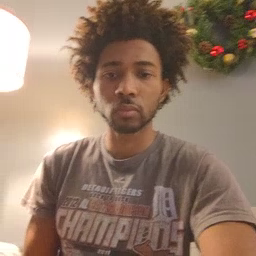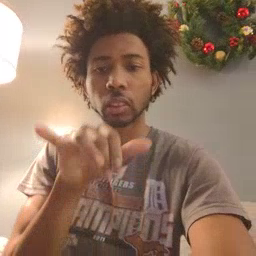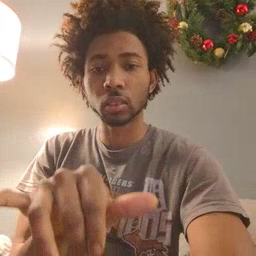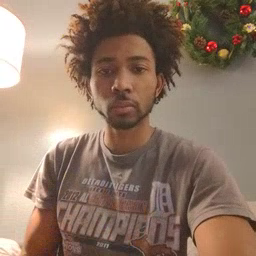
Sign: stay